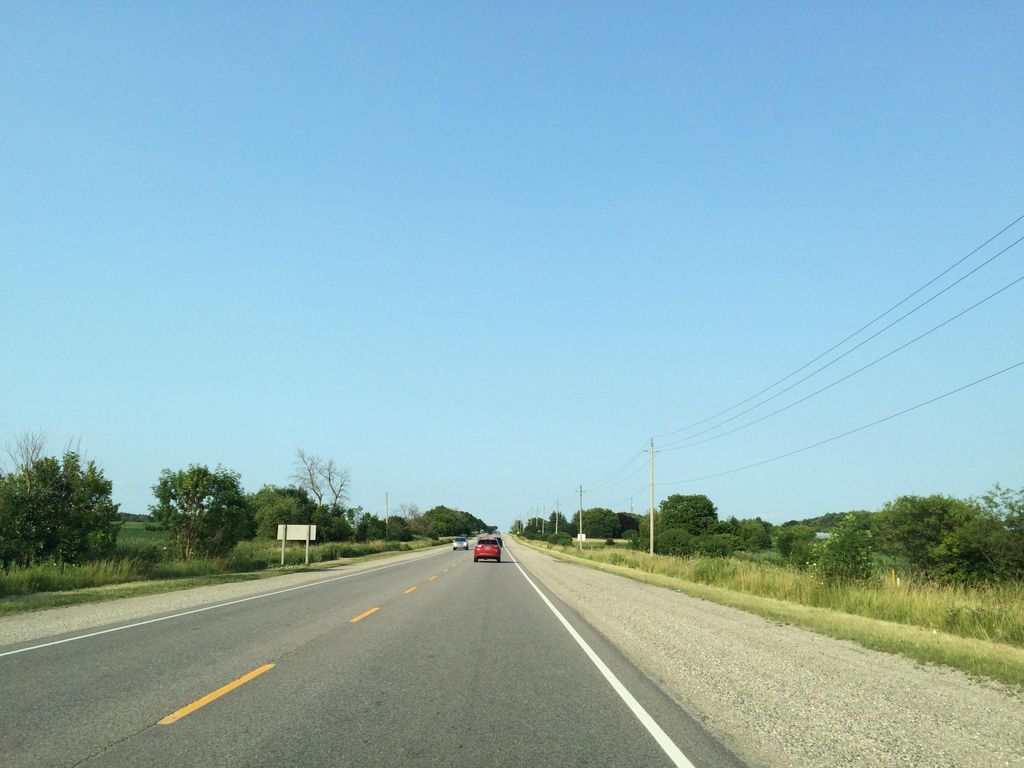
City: kitchener-waterloo